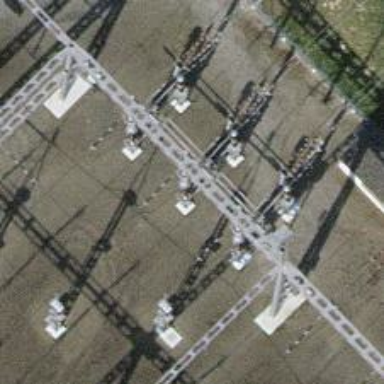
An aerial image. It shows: Insulator used in power equipment.